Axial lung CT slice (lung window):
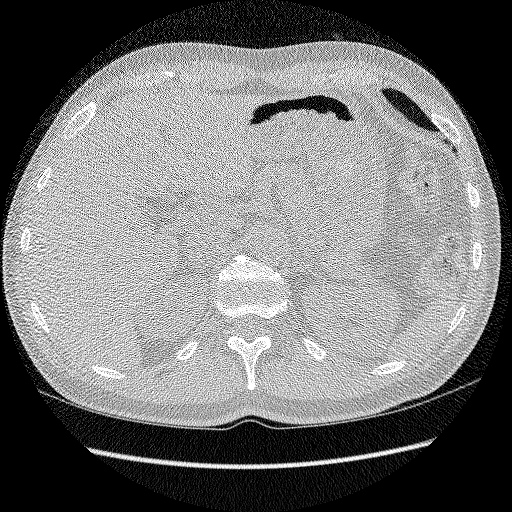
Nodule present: no